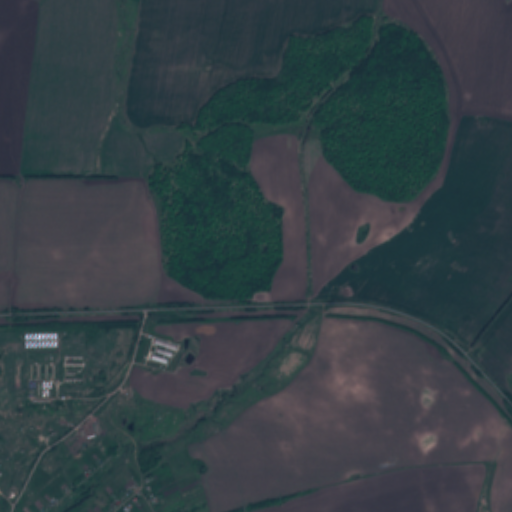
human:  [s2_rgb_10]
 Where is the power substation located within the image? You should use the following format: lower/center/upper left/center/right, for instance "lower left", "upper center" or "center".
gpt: The power substation is located in the lower left of the image.
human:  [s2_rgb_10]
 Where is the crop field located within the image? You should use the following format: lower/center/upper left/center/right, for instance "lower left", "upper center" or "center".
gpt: There is no crop field in the image.